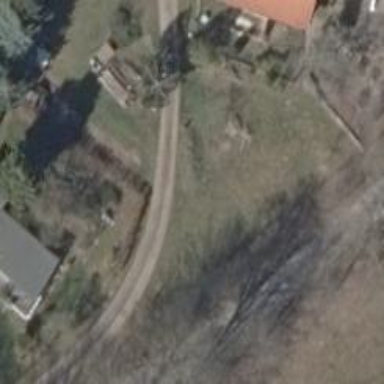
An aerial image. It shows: Driveway with ground surface.